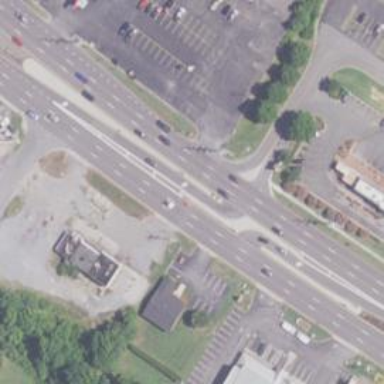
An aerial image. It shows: Asphalt trunk link road.